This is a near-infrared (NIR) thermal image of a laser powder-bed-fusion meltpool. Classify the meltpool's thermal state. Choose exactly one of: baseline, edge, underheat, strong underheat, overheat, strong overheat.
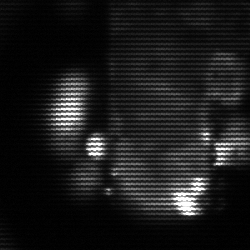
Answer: strong underheat